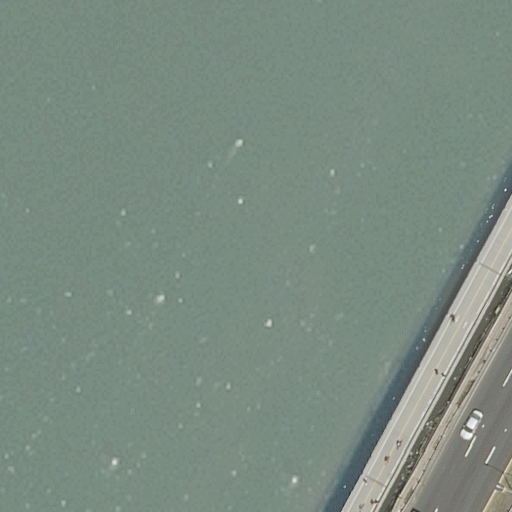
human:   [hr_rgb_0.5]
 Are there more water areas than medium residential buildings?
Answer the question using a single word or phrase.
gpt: yes

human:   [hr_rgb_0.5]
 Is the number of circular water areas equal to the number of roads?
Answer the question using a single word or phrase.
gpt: no

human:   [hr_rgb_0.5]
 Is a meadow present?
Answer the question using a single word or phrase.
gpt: no

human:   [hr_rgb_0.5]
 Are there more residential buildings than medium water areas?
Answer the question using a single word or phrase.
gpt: no

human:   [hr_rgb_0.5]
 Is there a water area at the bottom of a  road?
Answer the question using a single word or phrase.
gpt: no

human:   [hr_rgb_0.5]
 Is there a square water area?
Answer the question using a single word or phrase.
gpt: no

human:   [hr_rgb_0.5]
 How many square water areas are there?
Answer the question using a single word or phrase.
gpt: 0

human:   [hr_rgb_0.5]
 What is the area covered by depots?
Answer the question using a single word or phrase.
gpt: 0m2

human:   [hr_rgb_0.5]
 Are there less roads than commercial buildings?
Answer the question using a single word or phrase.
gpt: no

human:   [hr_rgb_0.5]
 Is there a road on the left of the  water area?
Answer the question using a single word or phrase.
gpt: no

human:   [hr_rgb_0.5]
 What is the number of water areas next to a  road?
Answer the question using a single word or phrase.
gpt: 1

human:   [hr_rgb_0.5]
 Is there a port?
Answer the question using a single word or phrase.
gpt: no

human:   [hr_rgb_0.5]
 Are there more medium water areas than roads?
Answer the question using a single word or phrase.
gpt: no

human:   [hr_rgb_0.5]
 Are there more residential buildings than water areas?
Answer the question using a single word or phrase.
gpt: no

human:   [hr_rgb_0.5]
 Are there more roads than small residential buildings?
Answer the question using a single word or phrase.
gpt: yes

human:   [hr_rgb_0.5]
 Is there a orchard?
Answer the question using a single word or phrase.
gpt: no

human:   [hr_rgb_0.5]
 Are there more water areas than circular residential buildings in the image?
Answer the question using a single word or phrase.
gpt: yes

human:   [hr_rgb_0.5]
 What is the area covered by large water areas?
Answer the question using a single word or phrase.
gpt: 9432m2

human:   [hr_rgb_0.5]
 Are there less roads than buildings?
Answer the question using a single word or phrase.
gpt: no

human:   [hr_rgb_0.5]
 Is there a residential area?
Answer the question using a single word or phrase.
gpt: no

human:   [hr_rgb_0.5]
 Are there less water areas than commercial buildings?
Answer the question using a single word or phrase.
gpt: no

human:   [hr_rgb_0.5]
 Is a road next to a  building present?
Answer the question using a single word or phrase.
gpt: no

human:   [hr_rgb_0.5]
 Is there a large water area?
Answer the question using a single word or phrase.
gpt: yes

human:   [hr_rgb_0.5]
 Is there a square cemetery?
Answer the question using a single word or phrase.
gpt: no

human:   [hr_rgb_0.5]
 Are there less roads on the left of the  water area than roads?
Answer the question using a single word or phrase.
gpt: yes

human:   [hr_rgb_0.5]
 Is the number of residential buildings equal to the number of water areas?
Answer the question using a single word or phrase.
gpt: no

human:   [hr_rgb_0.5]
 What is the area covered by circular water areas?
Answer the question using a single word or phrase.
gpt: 0m2

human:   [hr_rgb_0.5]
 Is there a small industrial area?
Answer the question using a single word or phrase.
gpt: no

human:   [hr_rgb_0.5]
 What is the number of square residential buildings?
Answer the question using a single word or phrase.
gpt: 0

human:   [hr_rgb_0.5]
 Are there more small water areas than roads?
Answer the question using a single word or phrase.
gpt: no

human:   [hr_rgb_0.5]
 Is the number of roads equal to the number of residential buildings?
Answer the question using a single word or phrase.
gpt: no

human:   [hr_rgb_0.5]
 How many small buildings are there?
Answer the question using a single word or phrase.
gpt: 0

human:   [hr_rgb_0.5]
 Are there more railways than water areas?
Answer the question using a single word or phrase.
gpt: no

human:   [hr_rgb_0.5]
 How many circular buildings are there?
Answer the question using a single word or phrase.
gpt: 0

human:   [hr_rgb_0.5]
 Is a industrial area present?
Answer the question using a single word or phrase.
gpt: no

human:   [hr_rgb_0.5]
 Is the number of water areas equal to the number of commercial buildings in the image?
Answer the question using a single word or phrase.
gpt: no